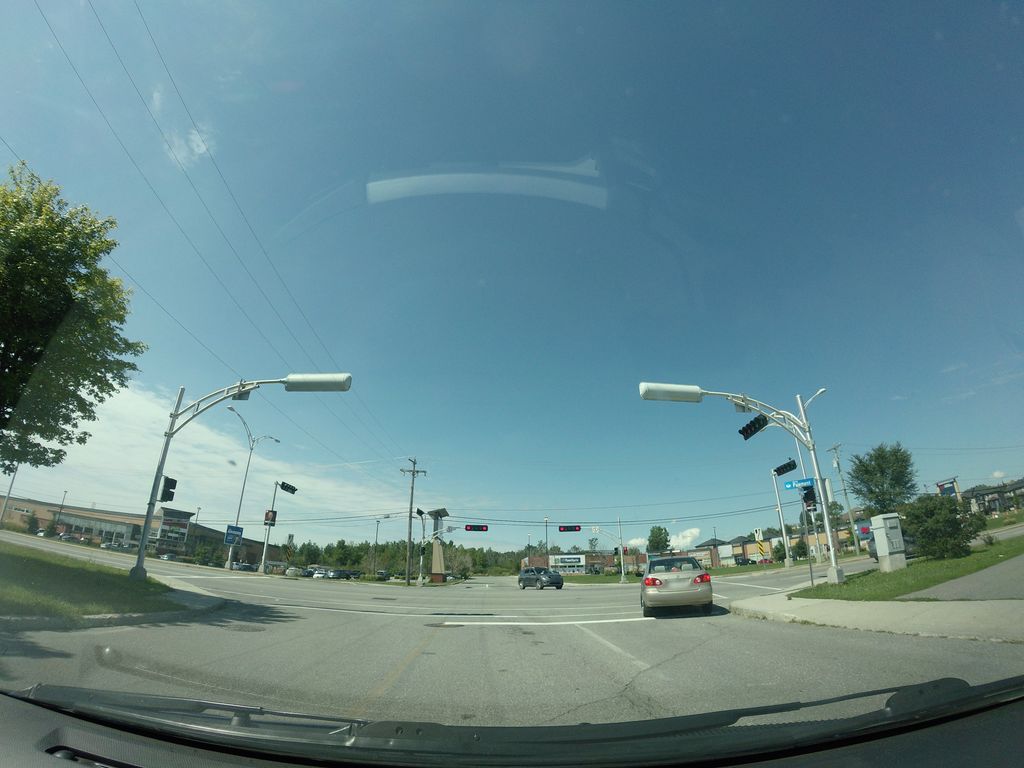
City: ottawa-gatineau